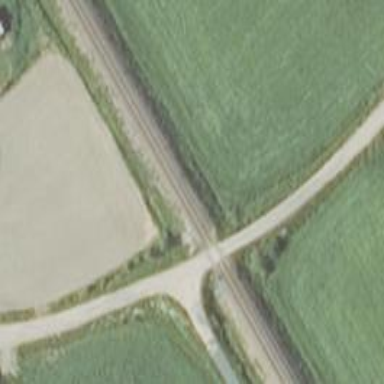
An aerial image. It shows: Level crossing with saltire markings.